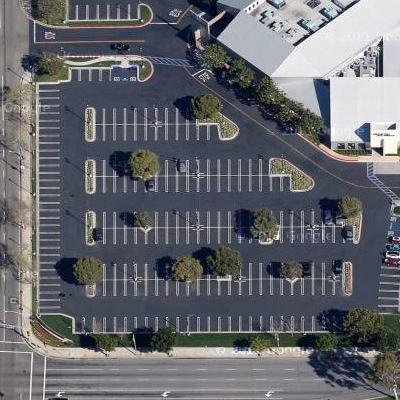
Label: Parking